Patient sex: M
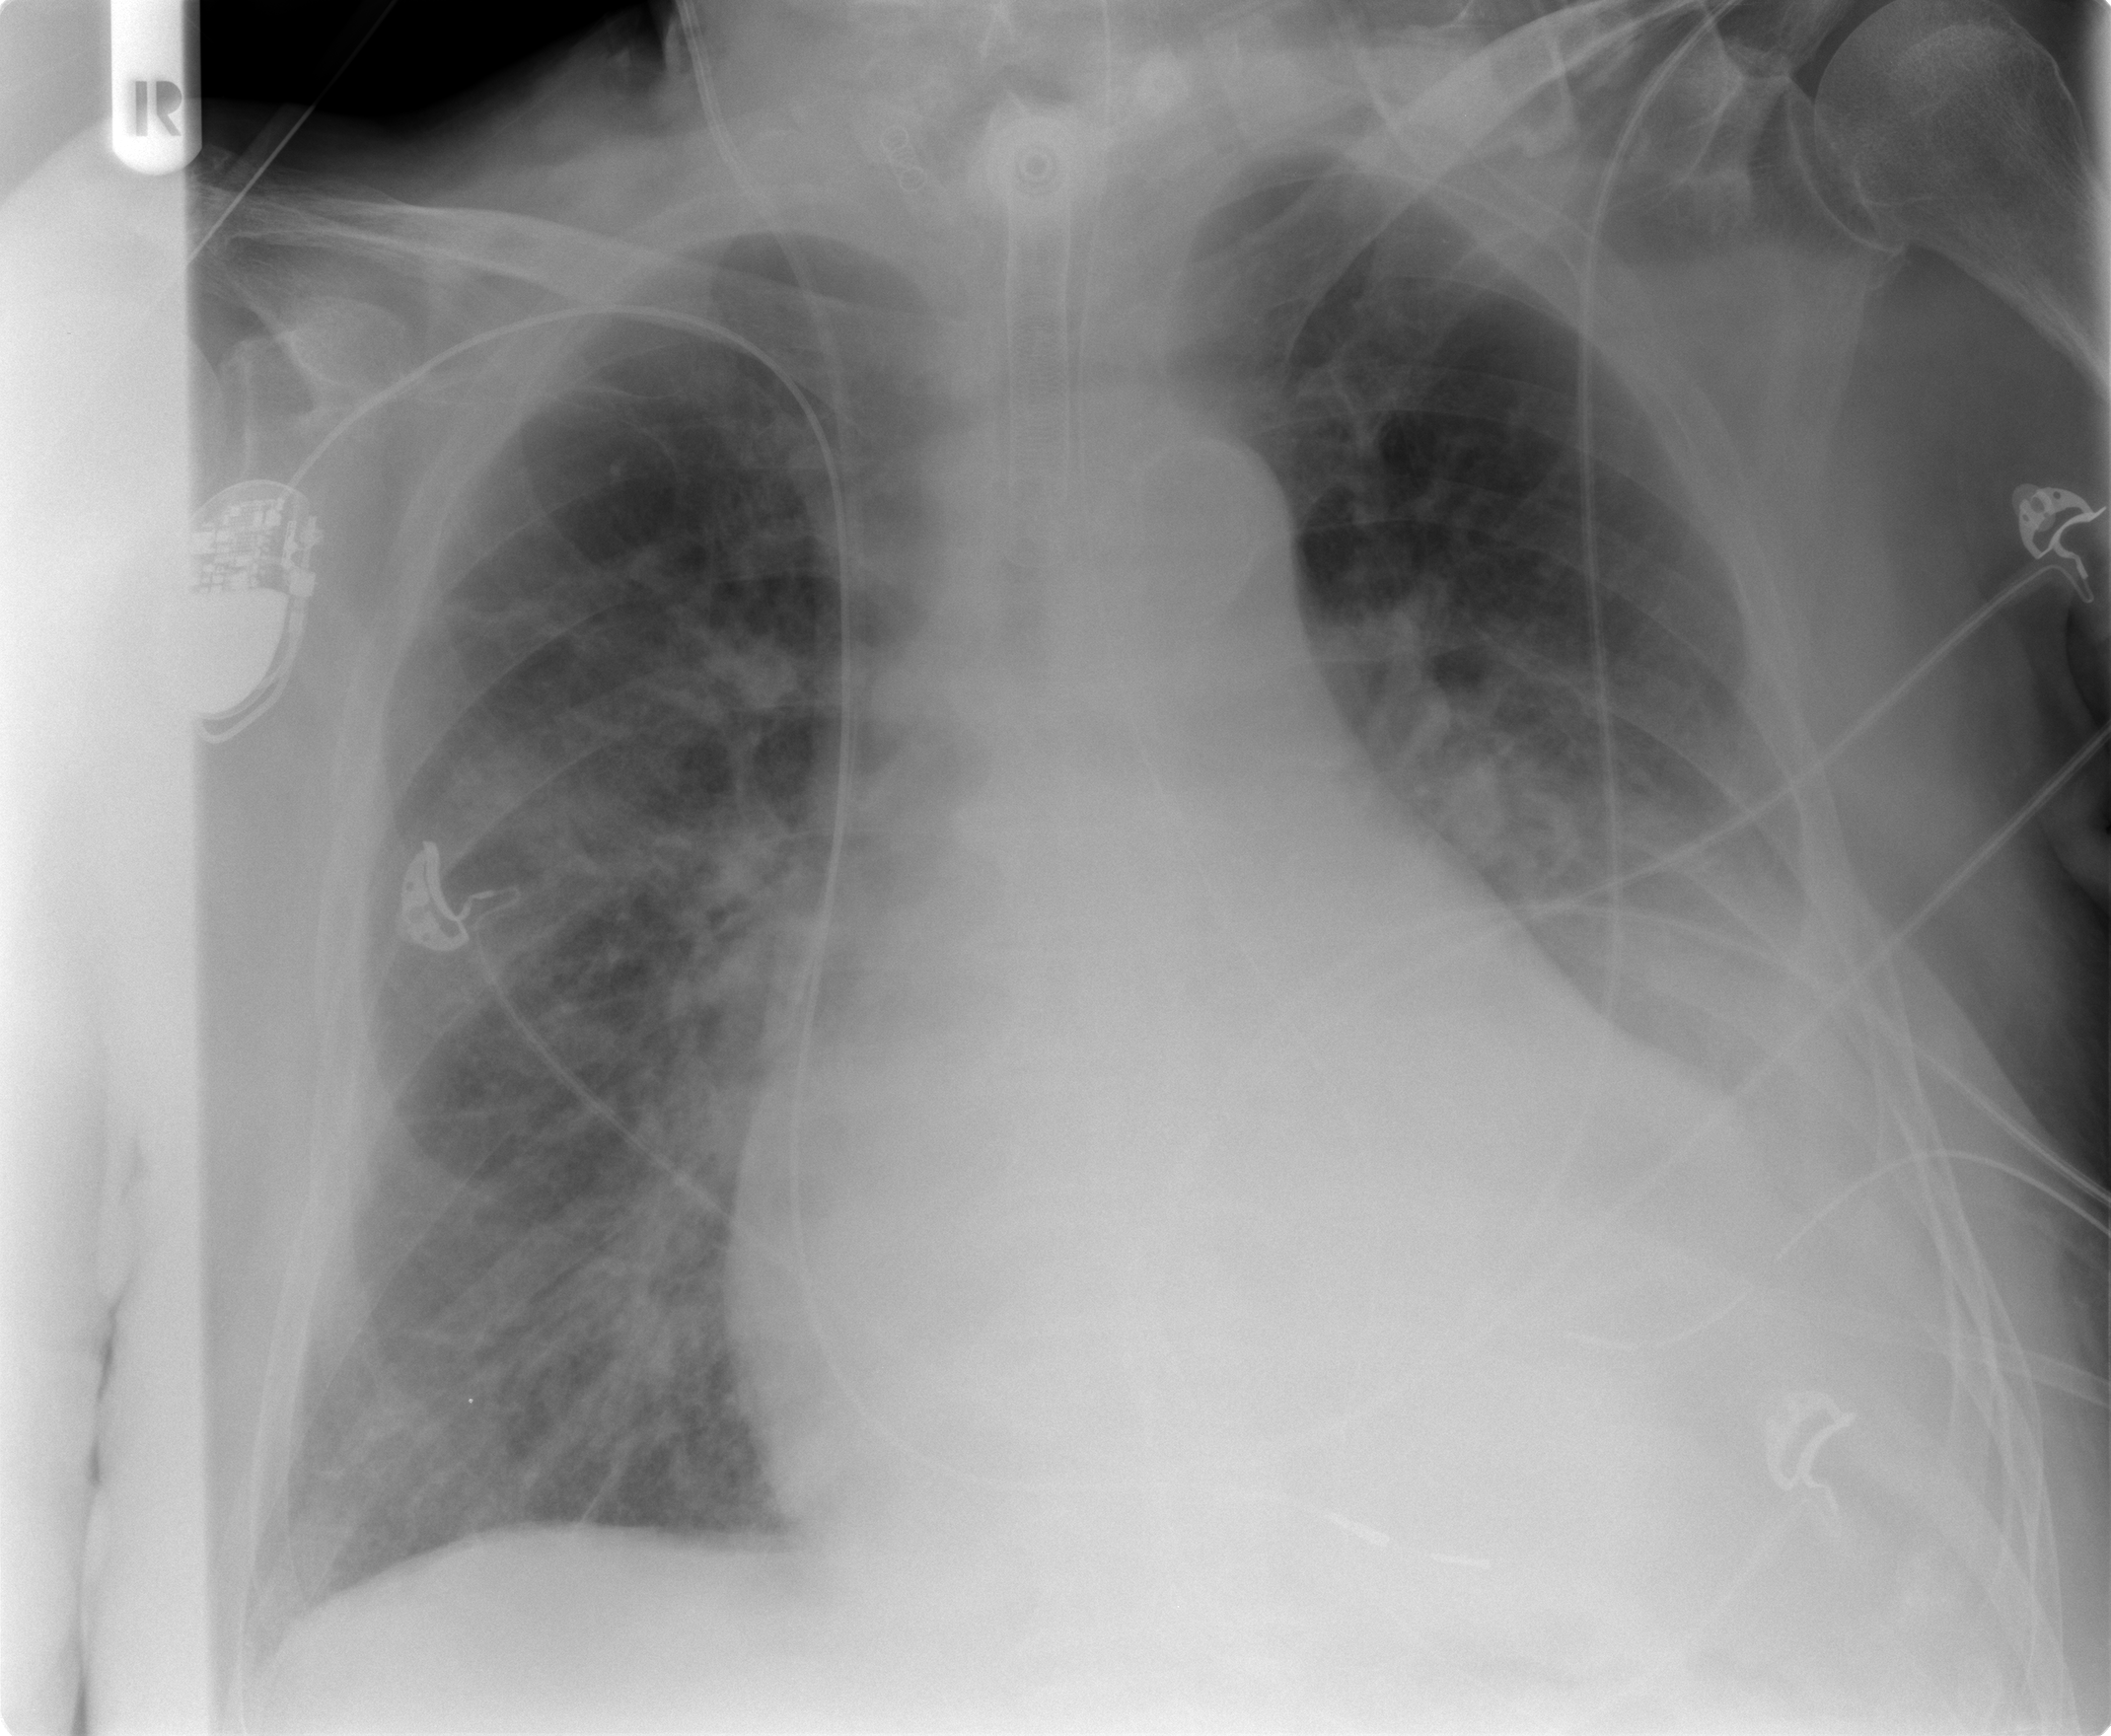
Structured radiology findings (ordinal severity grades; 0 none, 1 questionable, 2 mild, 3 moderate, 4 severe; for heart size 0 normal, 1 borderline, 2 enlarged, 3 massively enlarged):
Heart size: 3
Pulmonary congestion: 2
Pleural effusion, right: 0
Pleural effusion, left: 2
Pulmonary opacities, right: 1
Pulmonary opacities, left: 2
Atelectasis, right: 2
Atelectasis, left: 2